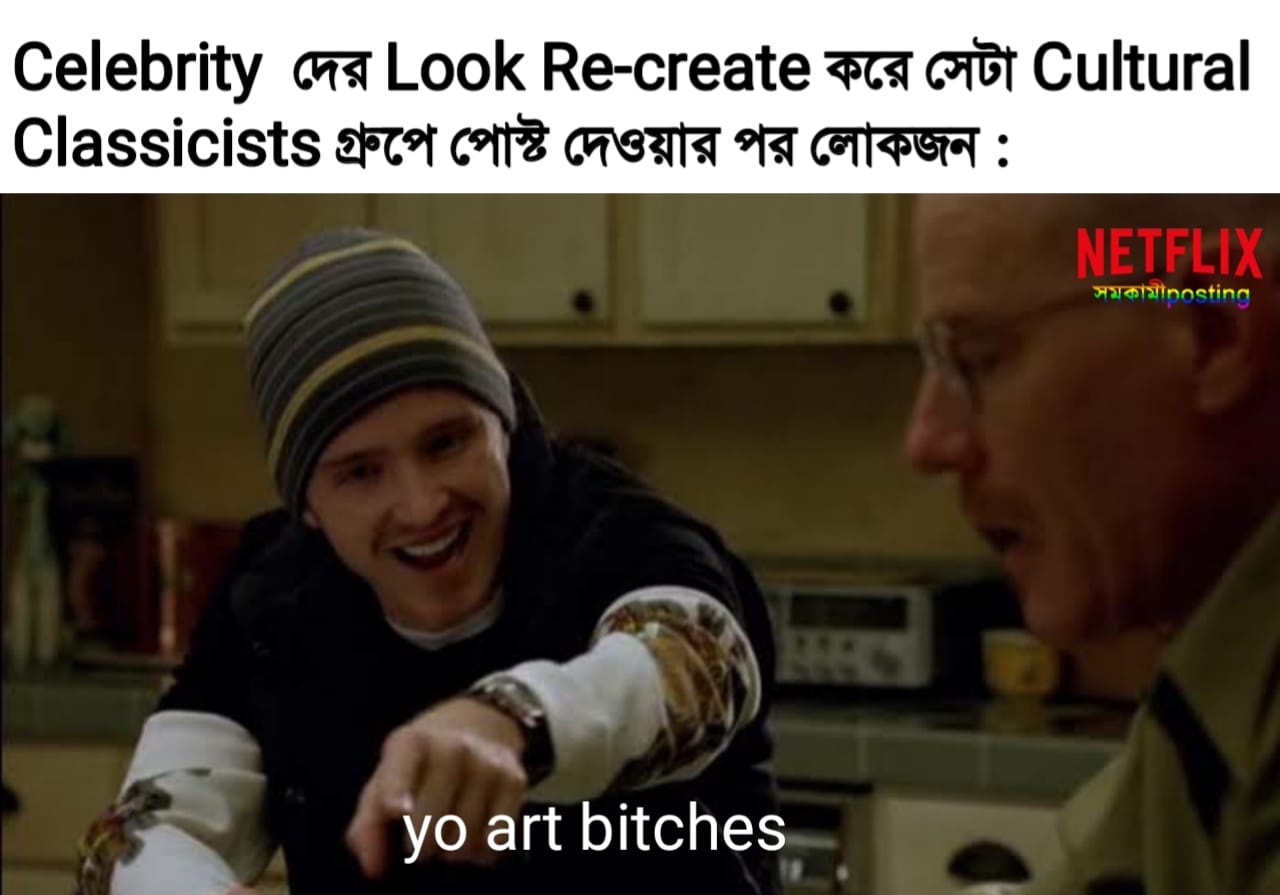
Caption: Celebrity দের Look Re-create করে সেটা Cultural Classicists গ্রুপে পোষ্ট দেওয়ার পর লোকজন :     yo art bitches
Label: non-hate